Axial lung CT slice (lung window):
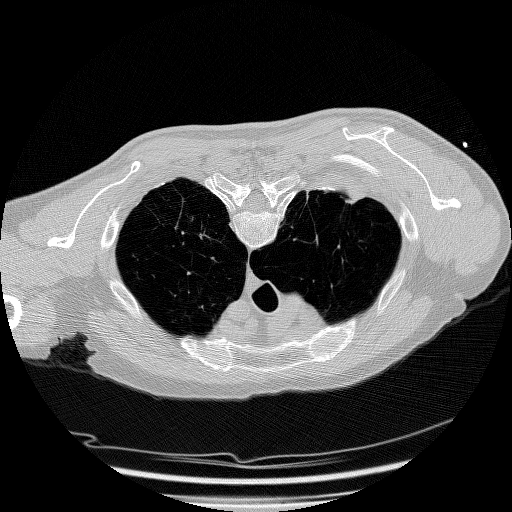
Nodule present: no